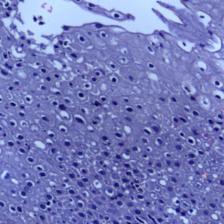
Diagnosis: OSCC